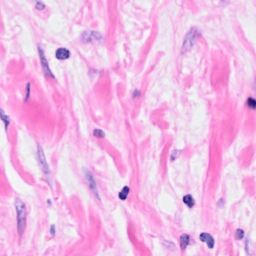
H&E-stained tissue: Breast